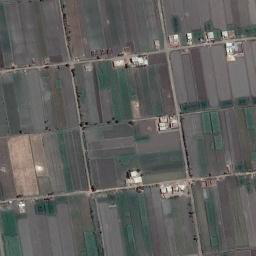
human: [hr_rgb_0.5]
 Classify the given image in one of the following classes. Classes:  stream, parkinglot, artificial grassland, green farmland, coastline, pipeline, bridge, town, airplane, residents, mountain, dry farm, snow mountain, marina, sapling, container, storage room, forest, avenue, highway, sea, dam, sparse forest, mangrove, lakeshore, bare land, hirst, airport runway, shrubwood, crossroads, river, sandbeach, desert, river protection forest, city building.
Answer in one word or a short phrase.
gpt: green farmland